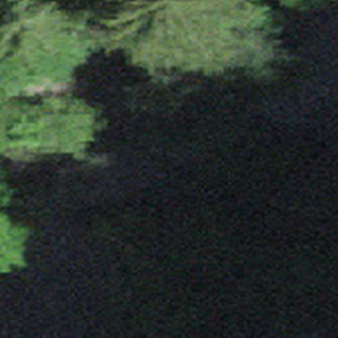
Label: other